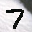
Label: 7